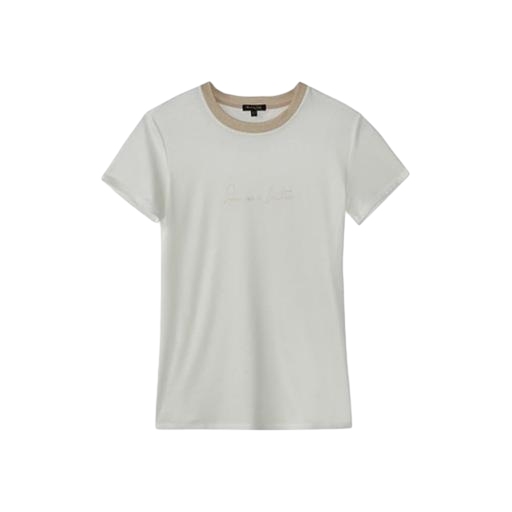
white two-tone pima tee, multicolor clay tee chalk, natural t-shirt rib colourblock, white background